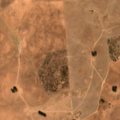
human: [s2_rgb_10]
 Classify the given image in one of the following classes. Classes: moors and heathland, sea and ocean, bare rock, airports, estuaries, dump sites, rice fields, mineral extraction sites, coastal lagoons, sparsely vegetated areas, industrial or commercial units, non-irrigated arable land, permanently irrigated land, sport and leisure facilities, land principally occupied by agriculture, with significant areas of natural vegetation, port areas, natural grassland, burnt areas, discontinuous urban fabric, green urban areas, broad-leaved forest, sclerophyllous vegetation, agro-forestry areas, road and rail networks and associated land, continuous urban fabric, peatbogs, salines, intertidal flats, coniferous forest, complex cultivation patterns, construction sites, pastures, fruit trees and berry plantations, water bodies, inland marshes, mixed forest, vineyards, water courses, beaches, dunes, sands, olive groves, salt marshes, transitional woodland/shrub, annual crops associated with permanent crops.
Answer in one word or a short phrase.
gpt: non-irrigated arable land